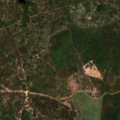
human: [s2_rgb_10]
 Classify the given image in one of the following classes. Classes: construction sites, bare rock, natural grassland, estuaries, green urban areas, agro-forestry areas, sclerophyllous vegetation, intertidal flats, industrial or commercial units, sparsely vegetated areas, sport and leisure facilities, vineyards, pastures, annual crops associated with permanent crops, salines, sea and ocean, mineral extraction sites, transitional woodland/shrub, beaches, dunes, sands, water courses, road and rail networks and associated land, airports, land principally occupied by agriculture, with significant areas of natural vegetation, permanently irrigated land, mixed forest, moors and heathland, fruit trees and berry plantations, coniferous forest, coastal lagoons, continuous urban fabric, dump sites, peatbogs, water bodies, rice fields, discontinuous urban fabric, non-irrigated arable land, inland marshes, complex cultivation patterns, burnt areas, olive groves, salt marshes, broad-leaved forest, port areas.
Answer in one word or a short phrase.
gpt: continuous urban fabric